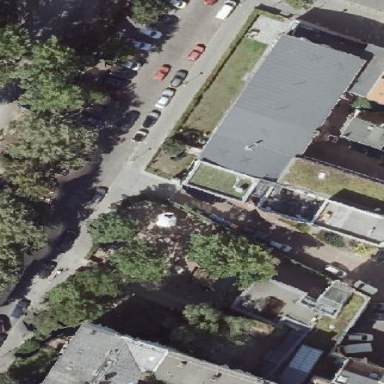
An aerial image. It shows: Residential building used as place of worship.